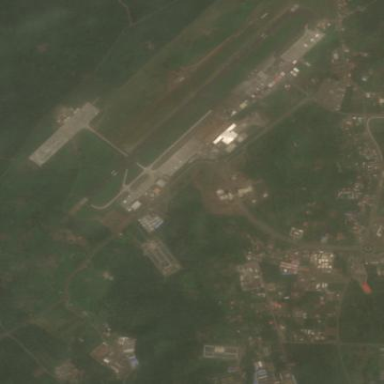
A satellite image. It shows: Concrete runway at the airport.